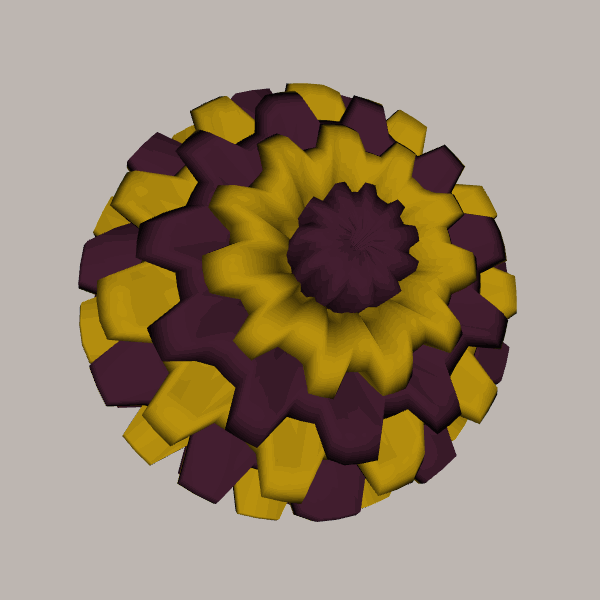
Background: light